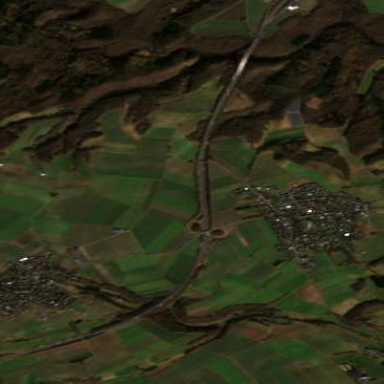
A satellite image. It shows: Asphalt surface on motorway.